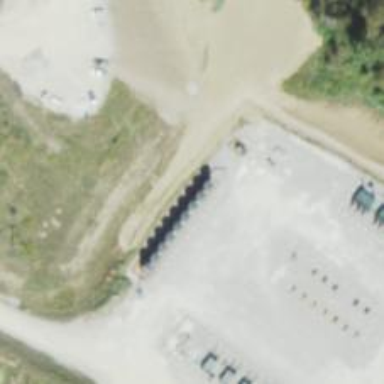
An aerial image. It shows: Storage tank with man-made structure.